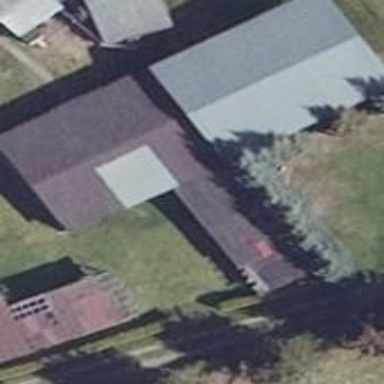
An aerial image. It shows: Shed building.